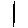
Label: line